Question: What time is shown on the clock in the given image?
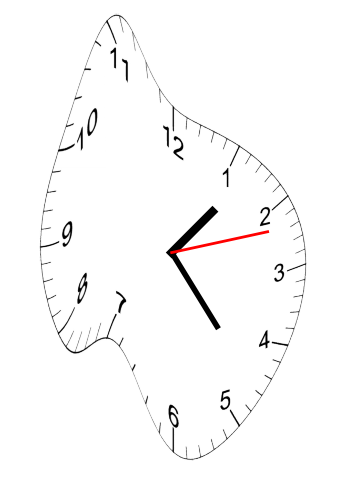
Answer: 01:23:12